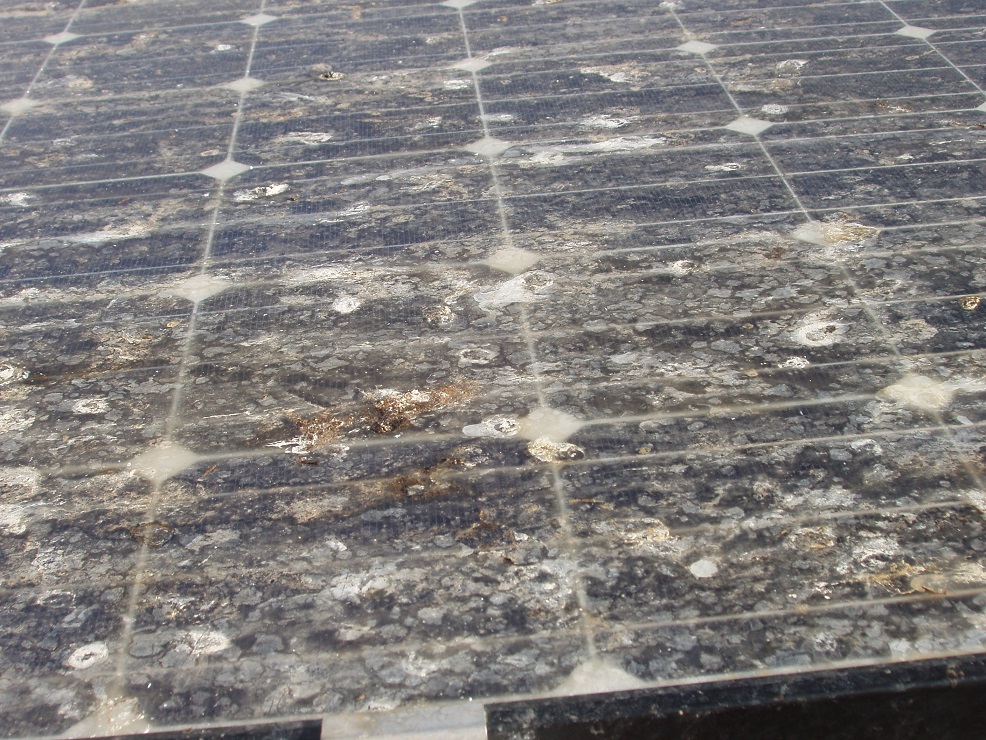
Label: Bird-drop